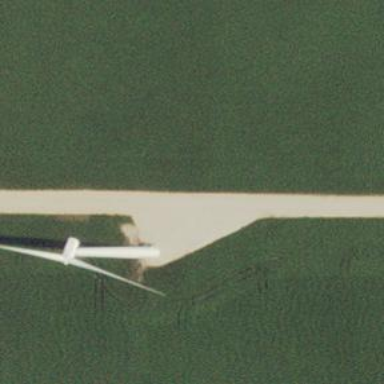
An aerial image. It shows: Wind generator powered by horizontal axis wind turbine.